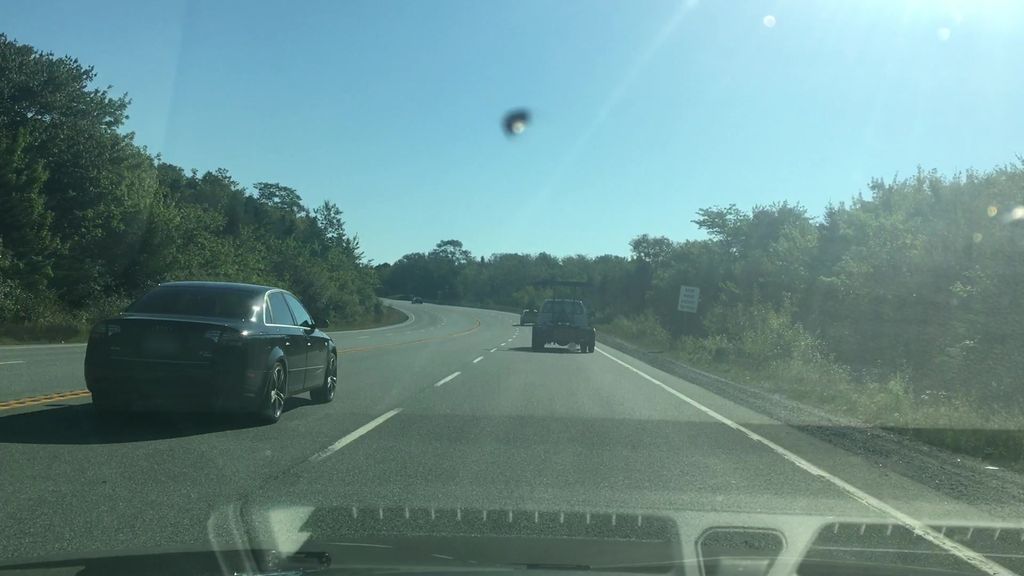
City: halifax